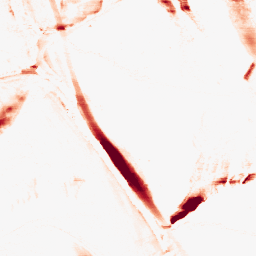
Category: morphological
Decomposition family: morphological_ellipse
Decomposition parameters: operation: opening
width: 5
height: 30
Upsampling method: regularized
Upsampling parameters: scale: 4
lambda_reg: 0.001
Upsampling scale: 4